Question: Pawnshop business model:
CLIENTES (customer table), LOTES (lot table), ARTICULOS (item table) and TRANSACCIONES (transaction table).
The reason I defined a lot table is because when customers pawn or sell items, the pawnshop groups all these items into one lot, calculates the total loan or purchase amount, stores these values under one transaction and prints the ticket with a description of all the items and total amount. So I want the ability to say, if customer defaults on interest payments or does not redeem pawn, then customer forfeits all items and pawnshop may choose to sell some items to gold refinery and/or transfer other non-gold items to inventory to sell to the public. In other words, I want the ability to do a break-out explosions of each item.
Would the above ER be adequate for this capability?
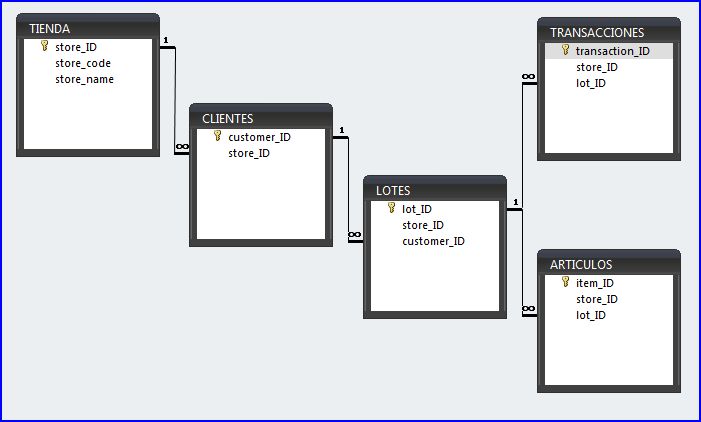
Answer: From the point of view of a logical model, you probably don't want store_id on the lot (as it comes from the customer) or the transactions or articles (as they get it through the lot and customer). At the physical level you might have those as attributes (called denormalisation), you have the risk of data showing, for example, LOT 1234 being on CUSTOMER C12 and at STORE S1, while the customer table has C12 being at store S2.
Of course it is possible that you allow Mr Smith to pawn an item at one store but make payments on it at another. Or perhaps an item might be pawned at one store but physically relocated to a different one for security or space reasons. If so, then it is appropriate to have distinct store ids on these entities.
However that doesn't sit comfortably with the 'store' being an attribute of the customer, since that implies they have a relationship with only one store.
Also consider what happens if MR P BROKER has three stores, but decides to close one and move the business to one of the others. You need to merge the stores but do you update the store id on all the transactions and articles and lots (including ones that are 'in progress' and those redeemed) or do you leave them with the original store id ?
Another common data modelling issue is identifying customers. Is Mr Smith one customer and Mrs Smith another, or can Mr and Mrs Smith be 'parts' of the same customer ? If Mr Smith pawns something, can Mrs Smith redeem it ? I'm thinking family squabbles, disputed heirlooms.... Perhaps she can't redeem it, but can make payments on it.
If an item (eg a watch) is included in one lot, then redeemed, then included in a different lot, does it get a different item_id ?